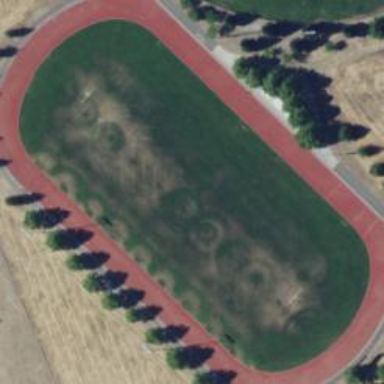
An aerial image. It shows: Track located within leisure land area.